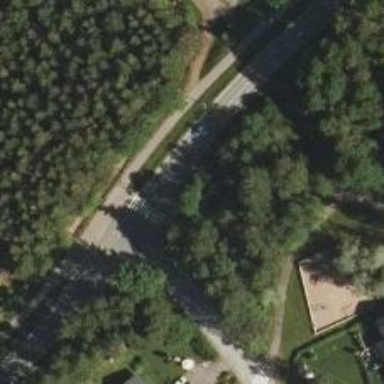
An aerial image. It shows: Asphalt footway.